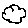
Label: cloud